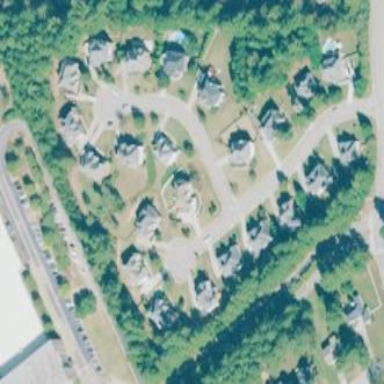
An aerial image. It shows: Residential area within neighborhood.